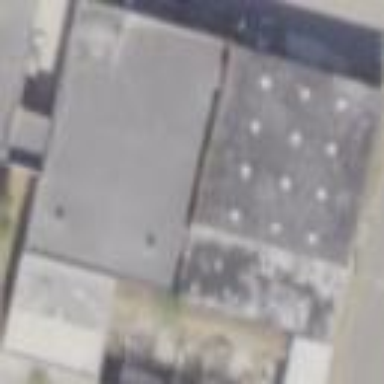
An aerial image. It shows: Building.